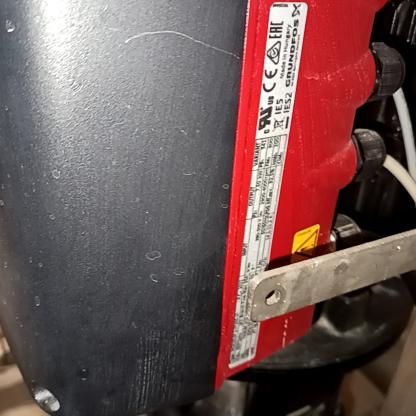
Klasa: tabliczka-znamionowa